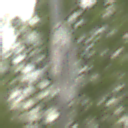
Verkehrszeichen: EndeGeschwindigkeit110
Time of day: MorningAfternoon
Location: Outdoor (Nature)
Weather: Overcast
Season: NotSpecified
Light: Natural